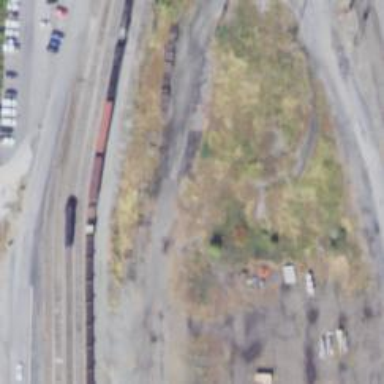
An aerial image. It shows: Abandoned railway yard is depicted.